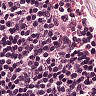
Metastatic tissue present: no